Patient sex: M
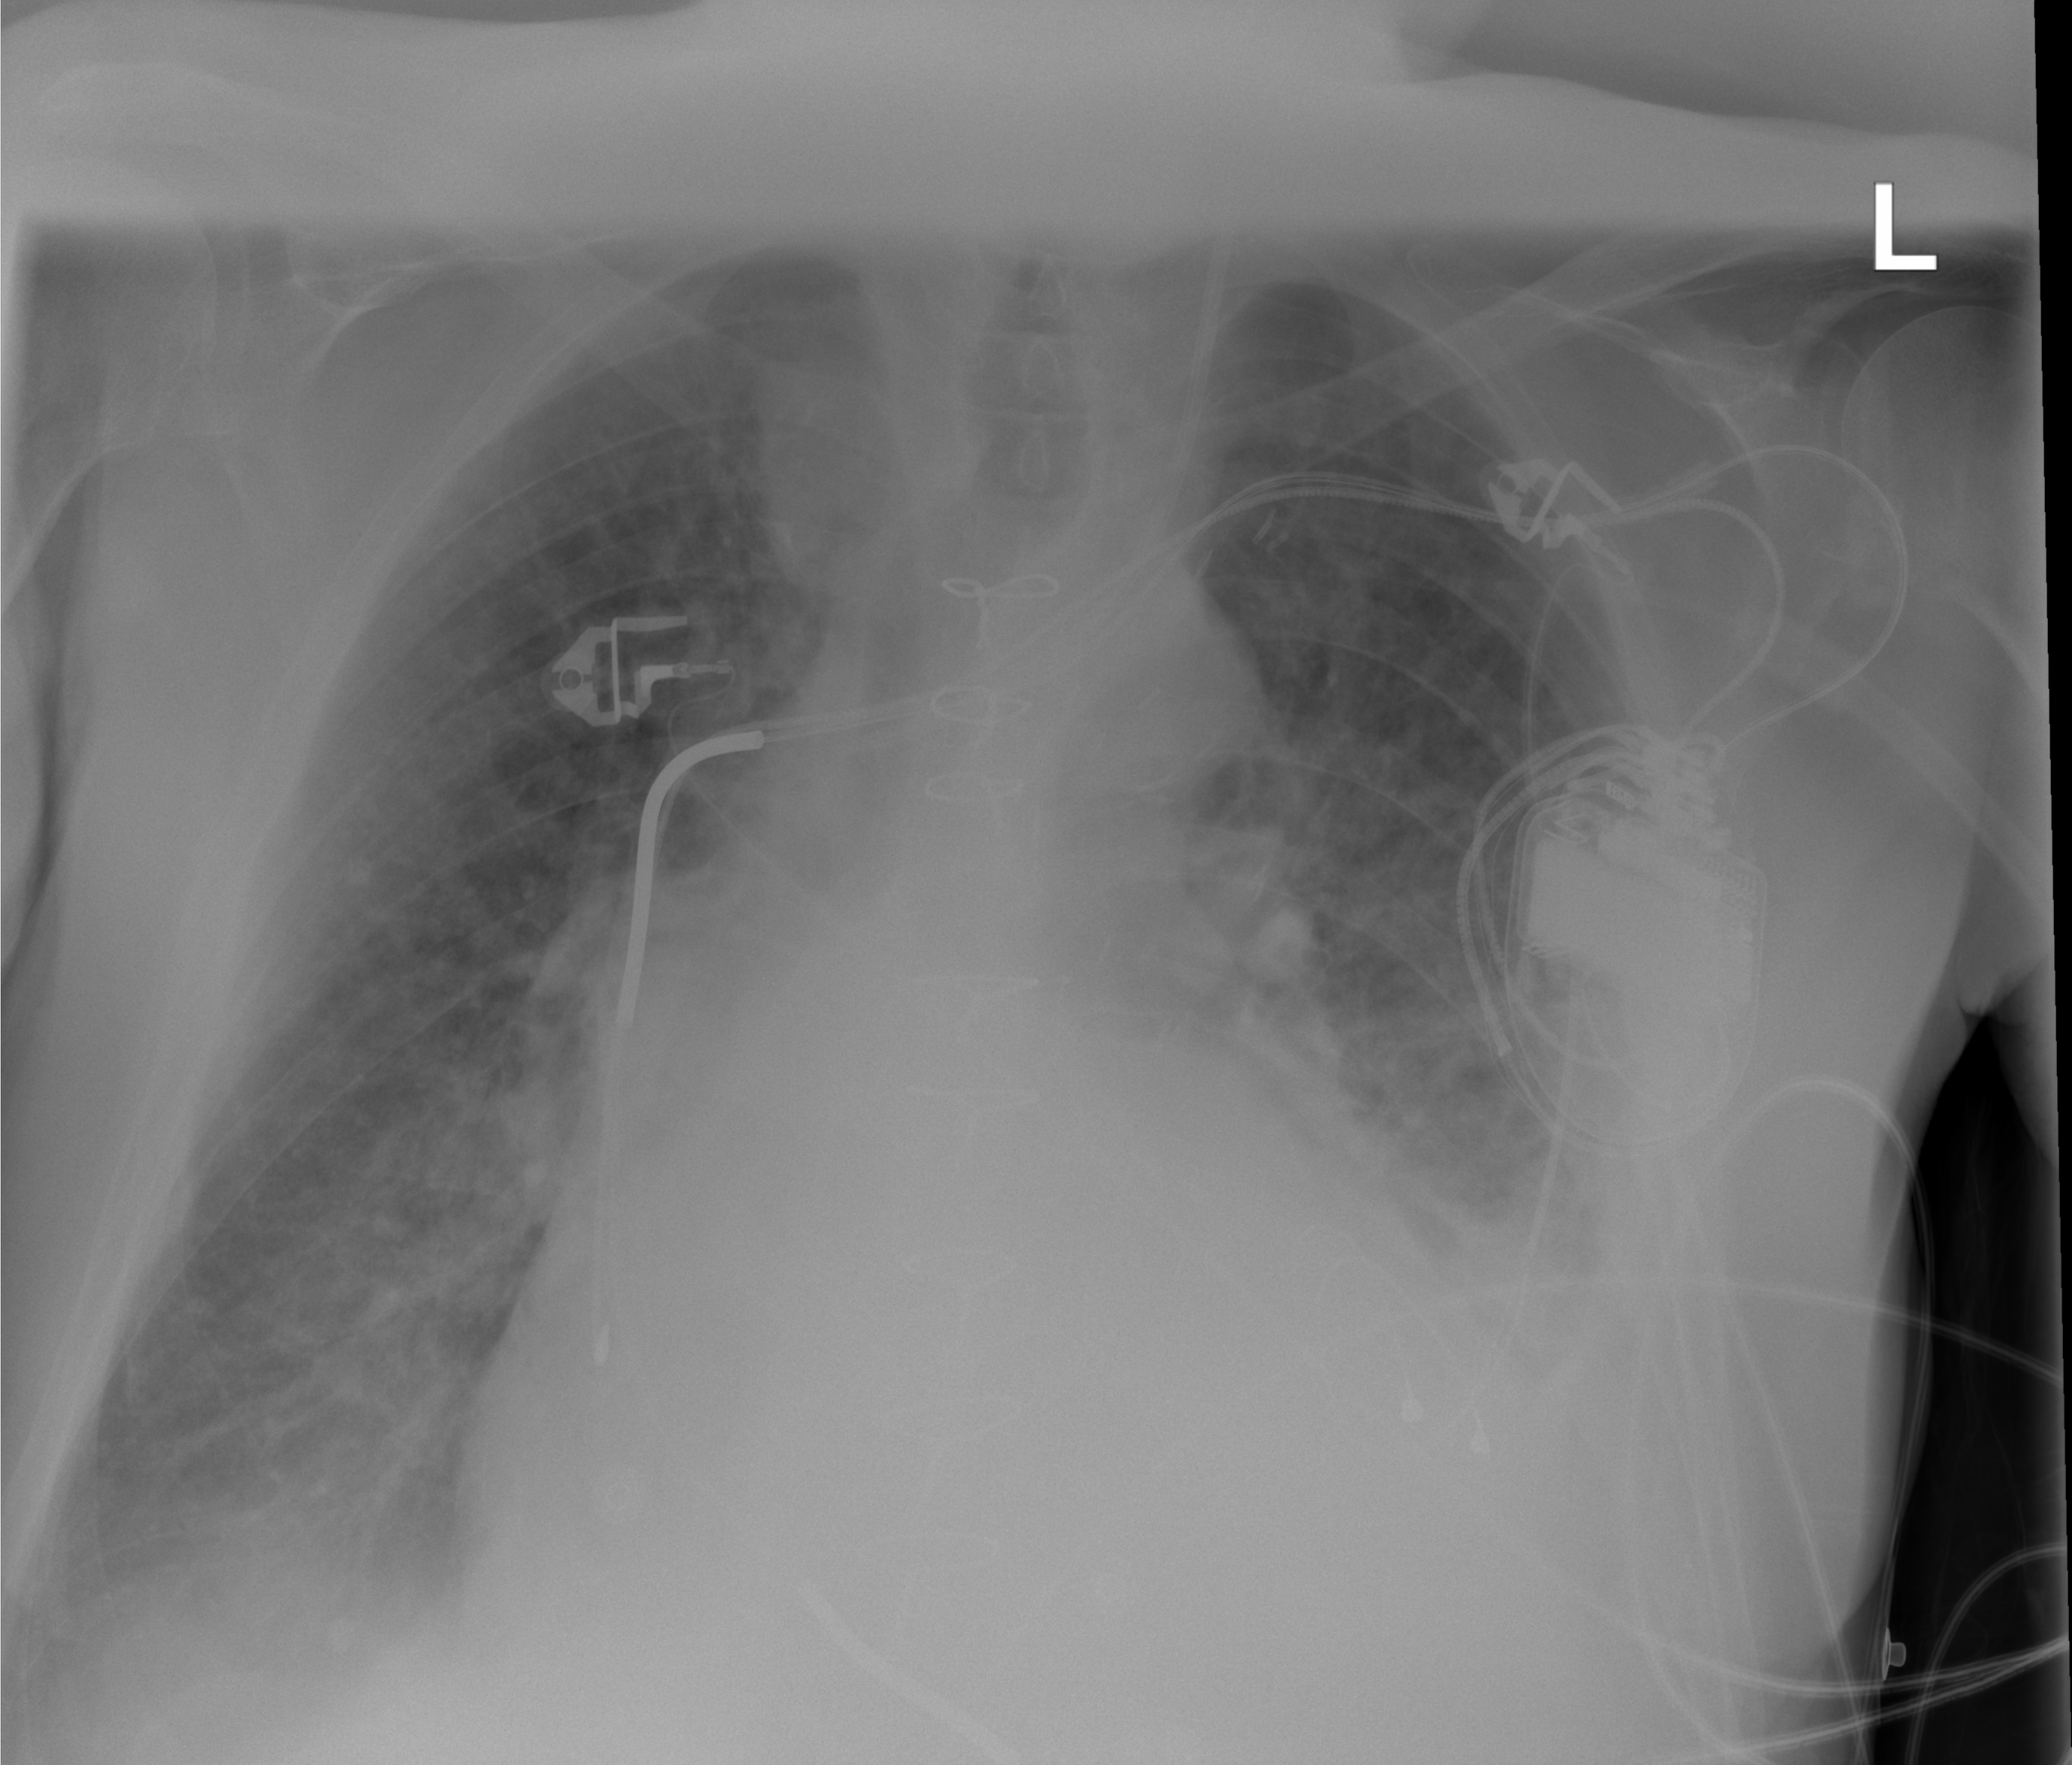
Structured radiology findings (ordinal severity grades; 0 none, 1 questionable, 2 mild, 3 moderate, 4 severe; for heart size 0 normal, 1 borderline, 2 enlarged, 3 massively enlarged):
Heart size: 2
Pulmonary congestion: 2
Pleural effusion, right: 2
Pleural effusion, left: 2
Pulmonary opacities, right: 1
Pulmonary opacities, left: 1
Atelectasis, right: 0
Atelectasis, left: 2